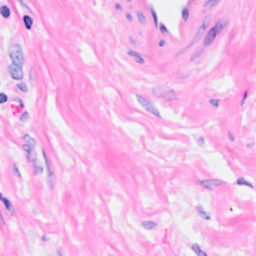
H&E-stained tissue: Breast